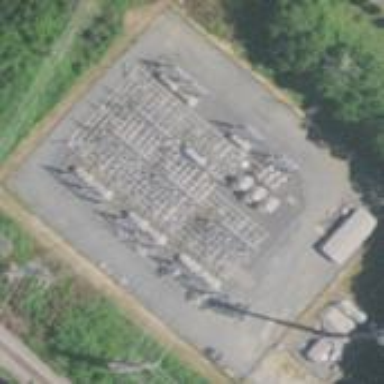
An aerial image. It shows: Substation for switching power equipment surrounded by fence.